【题型】填空题　【知识点】向量　【难度】easy
如图所示，\\

\noindent(1) $\overrightarrow{a} + \overrightarrow{b} = \underline{\ \ \ \ \ \ }$；\\
\noindent(2) $\overrightarrow{c} + \overrightarrow{d} = \underline{\ \ \ \ \ \ }$；\\
\noindent(3) $\overrightarrow{a} + \overrightarrow{b} + \overrightarrow{d} =
\underline{\ \ \ \ \ \ }$； \\
\noindent(4) $\overrightarrow{c} + \overrightarrow{d} + \overrightarrow{e} = \underline{\ \ \ \ \ \ }$。\\
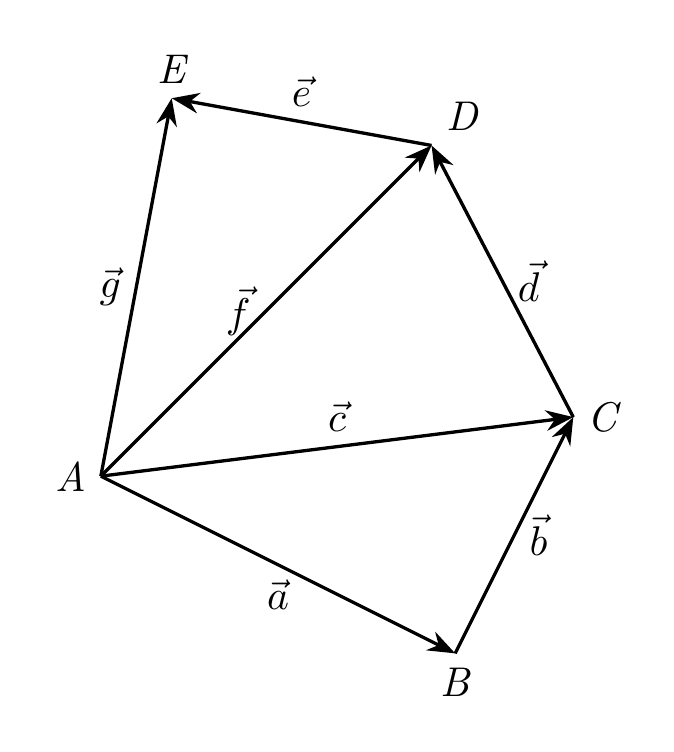
【解答】
\noindent【答案】$\boldsymbol{\overrightarrow{c},\ \overrightarrow{f},\ \overrightarrow{f},\ \overrightarrow{g}}$

\vspace{1em}
\noindent【分析】运用向量加法的三角形法则可解。

\vspace{1em}
\noindent【解析】由图知道，$\overrightarrow{a} + \overrightarrow{b} = \overrightarrow{c}$，$\overrightarrow{c} + \overrightarrow{d} = \overrightarrow{f}$，$\overrightarrow{a} + \overrightarrow{b} + \overrightarrow{d} = \overrightarrow{c} + \overrightarrow{d} = \overrightarrow{f}$，$\overrightarrow{c} + \overrightarrow{d} + \overrightarrow{e} = \overrightarrow{f} + \overrightarrow{e} = \overrightarrow{g}$。

\noindent 故答案为：$\overrightarrow{c}$，$\overrightarrow{f}$，$\overrightarrow{f}$，$\overrightarrow{g}$。